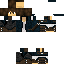
A male human skin with dark skin, wearing brown long hair dressed in a blue hoodie and black pants, featuring a closed mouth.